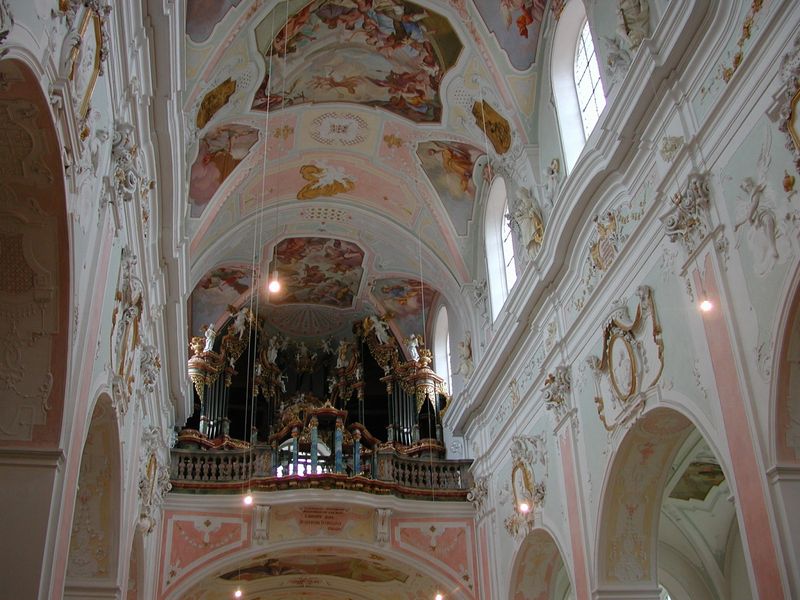
Titel: Deckenfresken in St. Georg
Künstler: Johann Georg Bergmüller
Standort: Ochsenhausen, St. Georg (EU - D - BW)
Schlagwörter: blau, weiß, lampe, lampen, malerei, barock, kirche, gold, decke, rosa, engel, bilder, kuppel, pfeife, ornamente, stuck, geländer, bögen, gewölbe, balustrade, dom, altar, kathedrale, intarsien, wappen, orgel, kanzel, altan, fresken, fresko, pfeiffe, pfeifen, basilika, deckenmalerei, orgelpfeifen, trompe, weoß, malereri